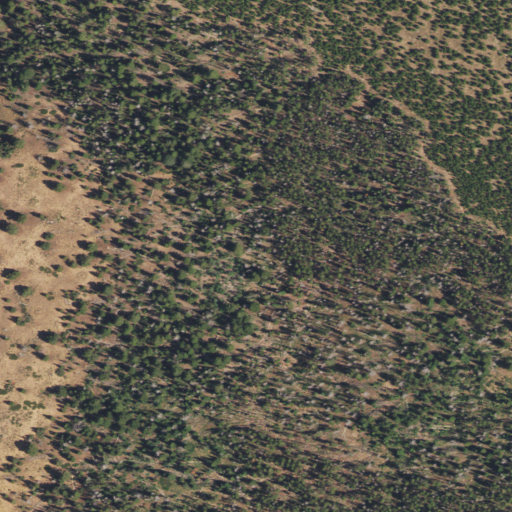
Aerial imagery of mountains in Wyoming named Tunp Range containing evergreen forest and shrub